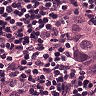
Metastatic tissue present: yes